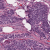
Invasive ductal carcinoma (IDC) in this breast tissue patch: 1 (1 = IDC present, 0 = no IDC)